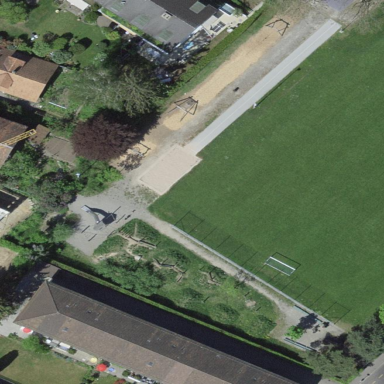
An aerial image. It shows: Playground area for leisure land.